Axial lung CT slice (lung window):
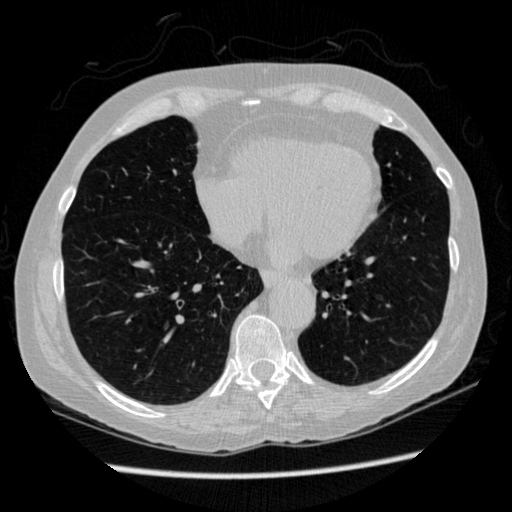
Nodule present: no